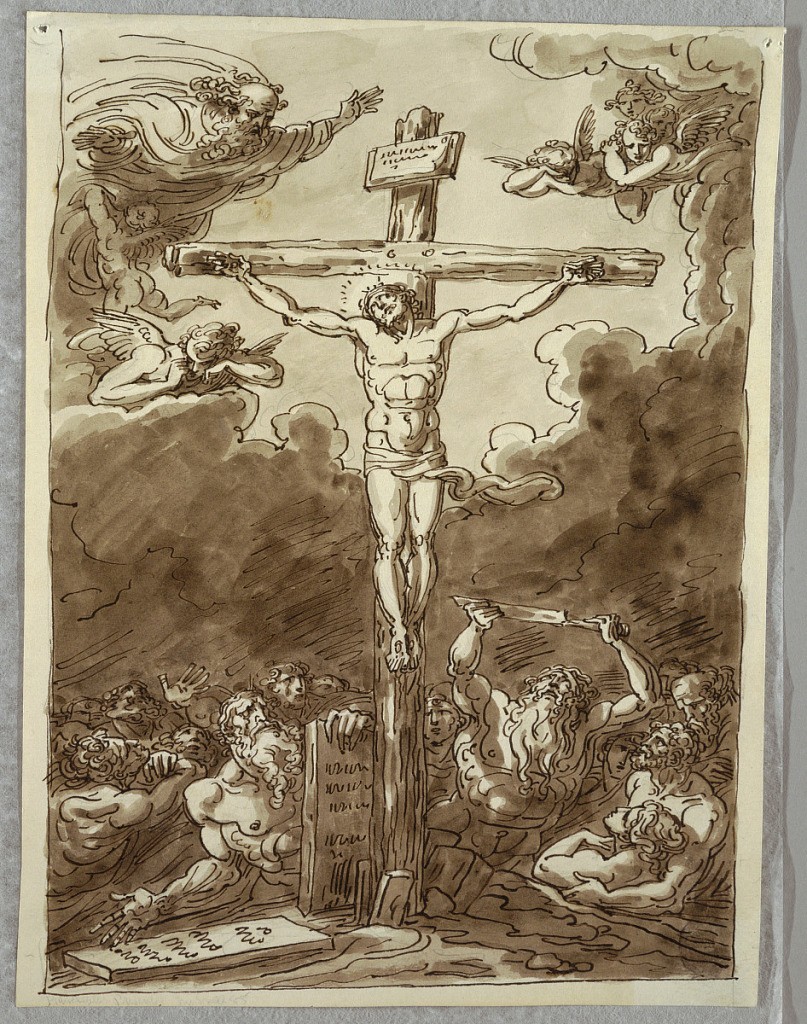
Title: The Crucifixion, Study after Ludovica Carracci
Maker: Felice Giani, Italian, 1758–1823
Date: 1821–22
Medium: Pen and brown ink, brush and brown wash, over traces of black chalk on white heavy wove paper
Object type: Sketchbook folio
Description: Christ on Cross, great mass of seemingly nude figures at lower third of sheet; bearded male figure holds knife. God the Father at upper left with weeping angel below him; at upper right are two angels. Above Christ's head is plaque, and two tombstones at lower left have simulated inscriptions.